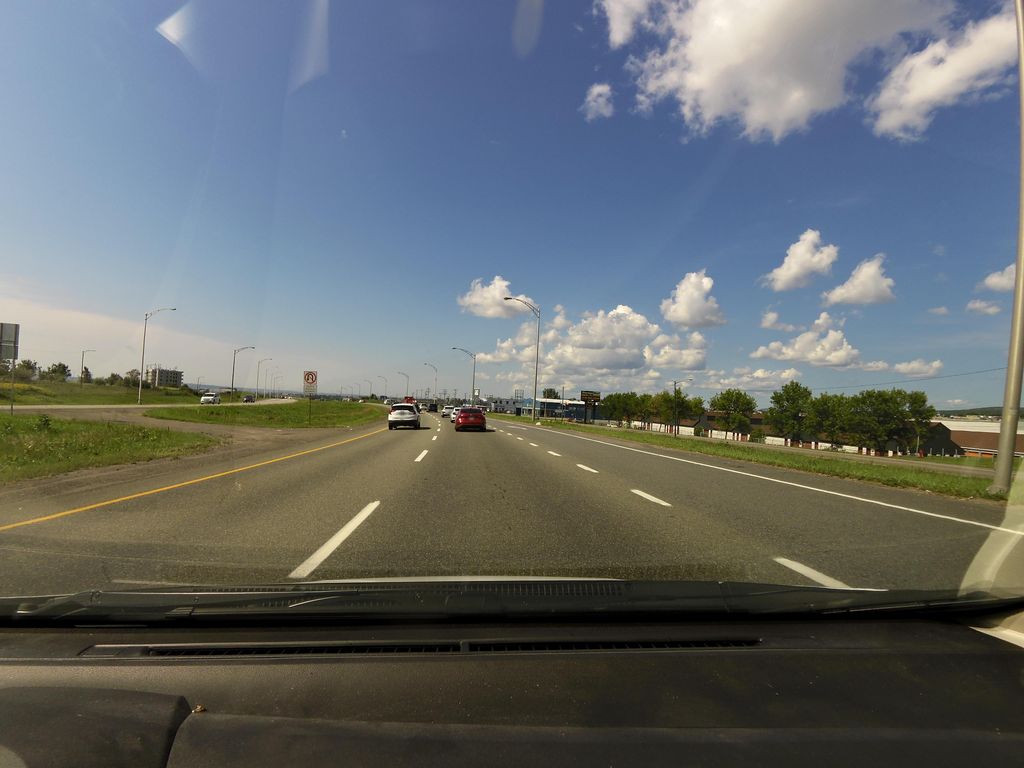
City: quebec_city